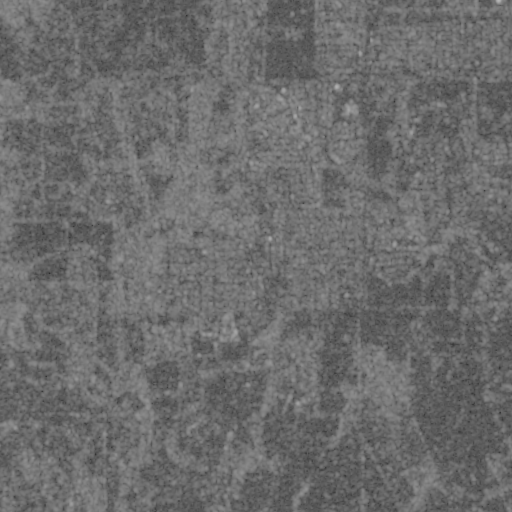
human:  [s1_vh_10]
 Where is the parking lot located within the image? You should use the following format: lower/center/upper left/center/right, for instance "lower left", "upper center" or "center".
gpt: The parking lot is located in the upper right of the image.
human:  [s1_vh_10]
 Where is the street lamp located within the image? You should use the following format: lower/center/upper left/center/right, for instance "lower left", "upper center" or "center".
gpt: The street lamp is located in the upper right of the image.
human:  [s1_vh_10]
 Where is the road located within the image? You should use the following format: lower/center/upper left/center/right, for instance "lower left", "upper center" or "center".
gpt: There is no road in the image.

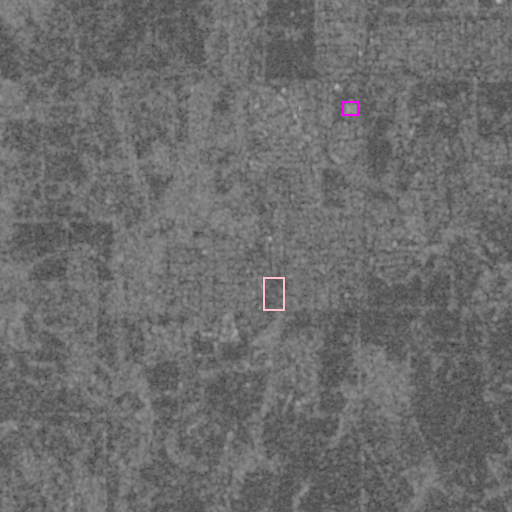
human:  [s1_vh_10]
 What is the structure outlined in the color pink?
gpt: The structure outlined in pink is a park.
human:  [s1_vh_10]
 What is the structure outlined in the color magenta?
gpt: The structure outlined in magenta is a building.
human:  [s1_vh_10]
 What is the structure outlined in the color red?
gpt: There is no red outline.